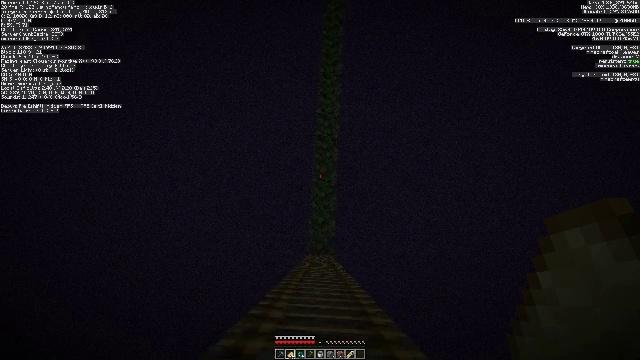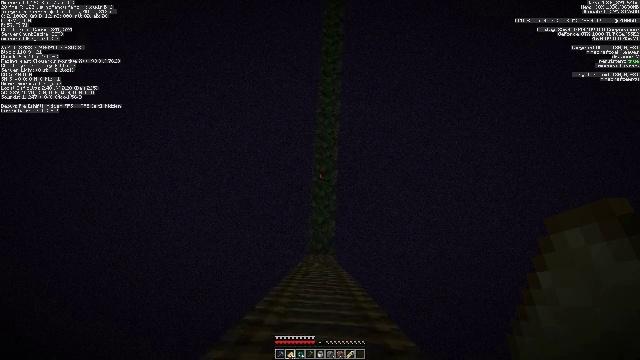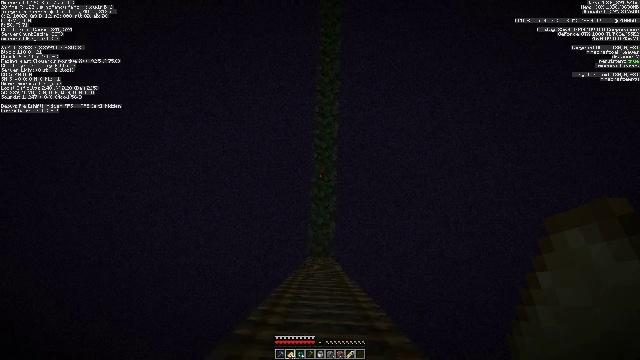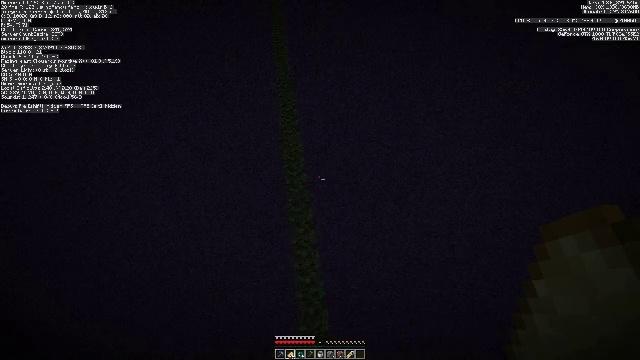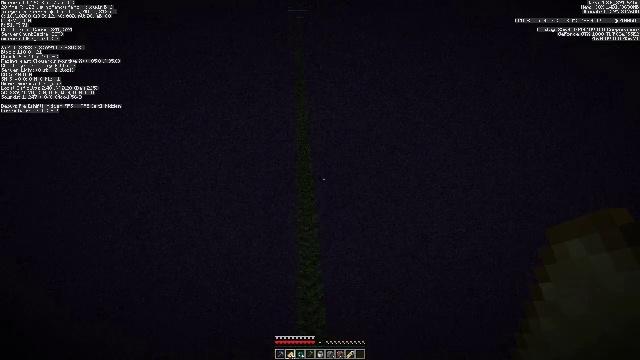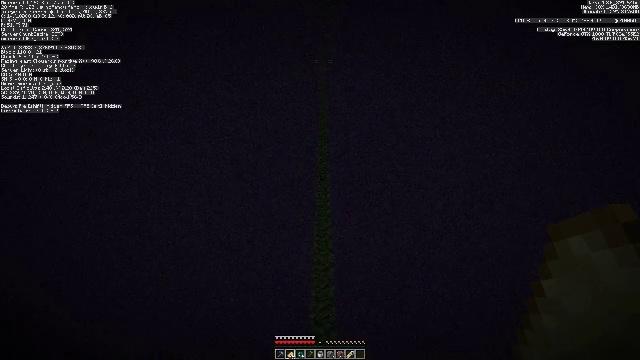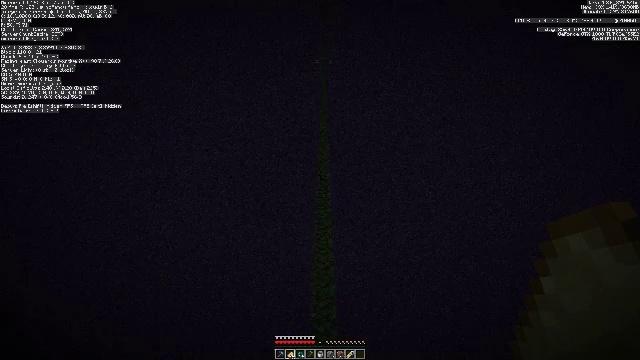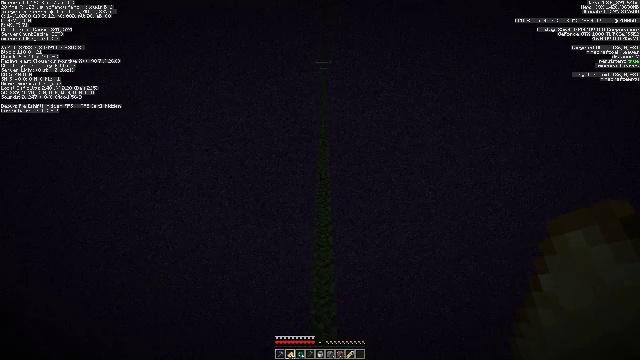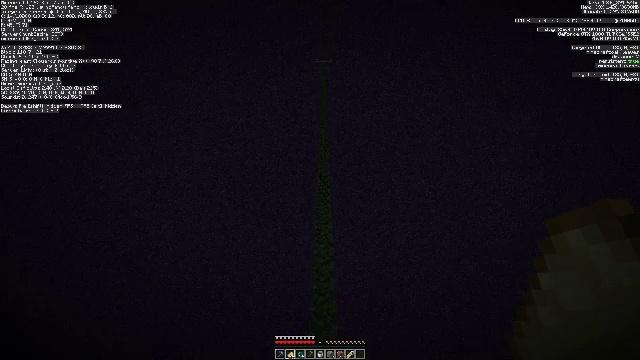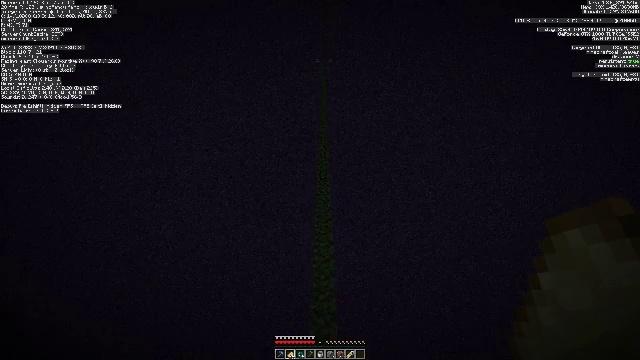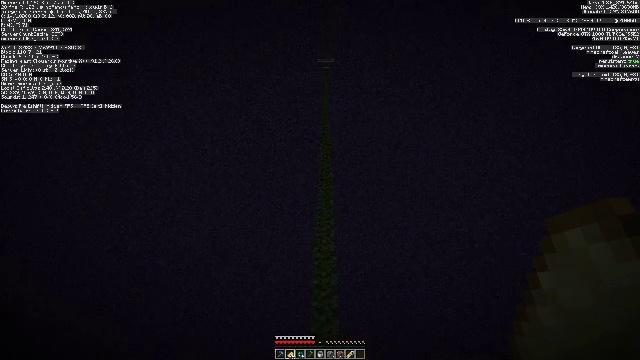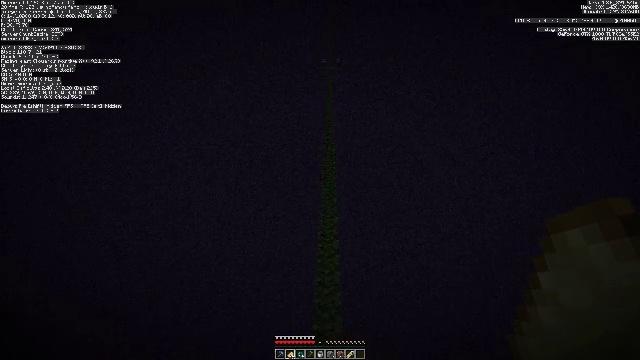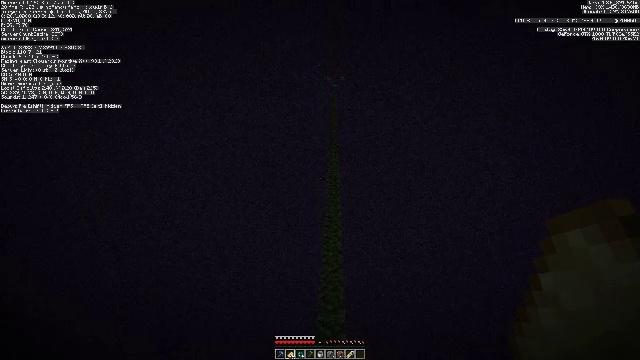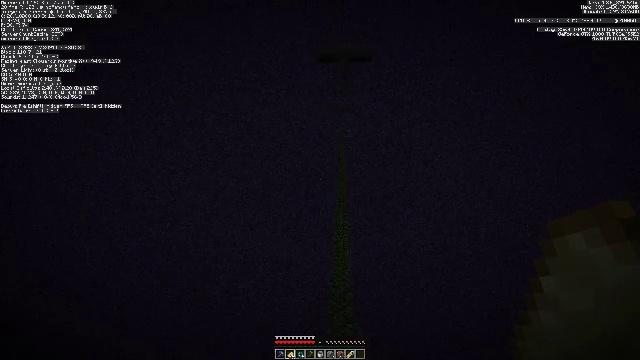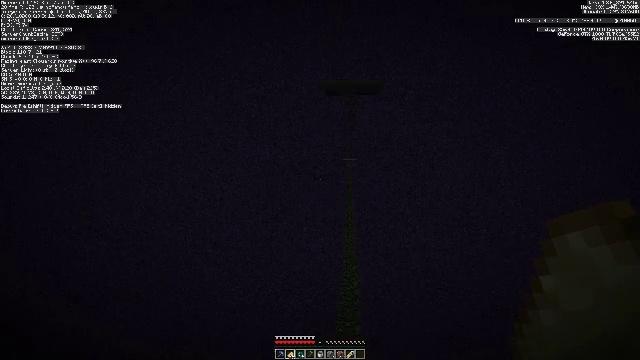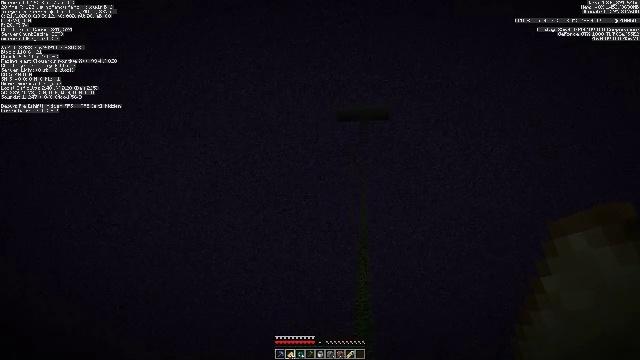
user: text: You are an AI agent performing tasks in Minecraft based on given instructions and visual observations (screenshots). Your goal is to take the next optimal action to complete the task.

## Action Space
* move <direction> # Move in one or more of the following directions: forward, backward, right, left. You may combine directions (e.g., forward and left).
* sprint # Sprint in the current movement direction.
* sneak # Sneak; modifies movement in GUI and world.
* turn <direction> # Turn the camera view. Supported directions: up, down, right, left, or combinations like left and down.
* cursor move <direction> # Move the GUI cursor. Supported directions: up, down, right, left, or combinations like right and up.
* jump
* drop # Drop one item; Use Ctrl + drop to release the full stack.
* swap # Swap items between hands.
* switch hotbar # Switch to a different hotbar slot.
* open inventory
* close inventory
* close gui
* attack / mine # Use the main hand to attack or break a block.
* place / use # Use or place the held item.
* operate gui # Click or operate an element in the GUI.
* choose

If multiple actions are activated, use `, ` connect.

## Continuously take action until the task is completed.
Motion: motion action
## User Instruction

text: Collect the white carpet by hitting it.
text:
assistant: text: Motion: no_op
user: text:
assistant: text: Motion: no_op
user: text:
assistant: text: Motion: turn right and up
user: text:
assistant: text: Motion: turn left and up
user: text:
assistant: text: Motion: turn left and up
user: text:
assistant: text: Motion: no_op
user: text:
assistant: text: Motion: no_op
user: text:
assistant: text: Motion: no_op
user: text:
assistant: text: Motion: no_op
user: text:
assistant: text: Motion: no_op
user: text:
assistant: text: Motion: no_op
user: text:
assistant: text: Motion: turn left and up
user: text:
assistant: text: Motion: turn left and up, use / place
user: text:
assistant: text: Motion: turn left and up, use / place
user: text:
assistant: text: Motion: turn left and up, use / place
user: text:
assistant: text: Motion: use / place
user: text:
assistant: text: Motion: use / place
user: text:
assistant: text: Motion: use / place
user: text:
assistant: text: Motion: use / place
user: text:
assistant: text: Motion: use / place
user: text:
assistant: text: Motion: turn right, use / place
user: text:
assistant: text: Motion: turn right and up, use / place
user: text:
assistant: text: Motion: use / place
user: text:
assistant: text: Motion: use / place
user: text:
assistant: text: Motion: use / place
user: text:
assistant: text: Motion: use / place
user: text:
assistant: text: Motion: use / place
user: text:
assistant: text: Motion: use / place
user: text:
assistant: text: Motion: use / place
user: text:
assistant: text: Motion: use / place